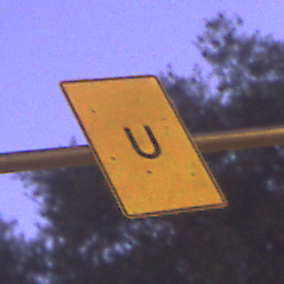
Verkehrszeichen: AnkuendigungOderFortsetzungUmleitungOhnePfeilsymbol
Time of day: Night
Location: Outdoor (Urban)
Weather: Clear
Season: NotSpecified
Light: Artificial